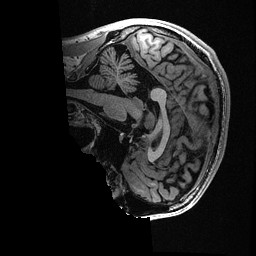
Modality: T1w
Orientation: sagittal
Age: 31
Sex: male
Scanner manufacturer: ge
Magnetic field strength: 3 T
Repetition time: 0.006952 s
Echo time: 0.00292 s